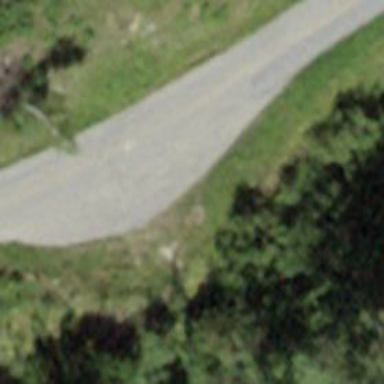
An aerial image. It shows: Passing place on the road.